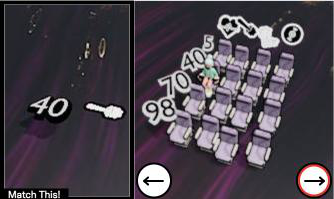
Task: seats
Answer: no